Platform: macOS
Application: Chrome
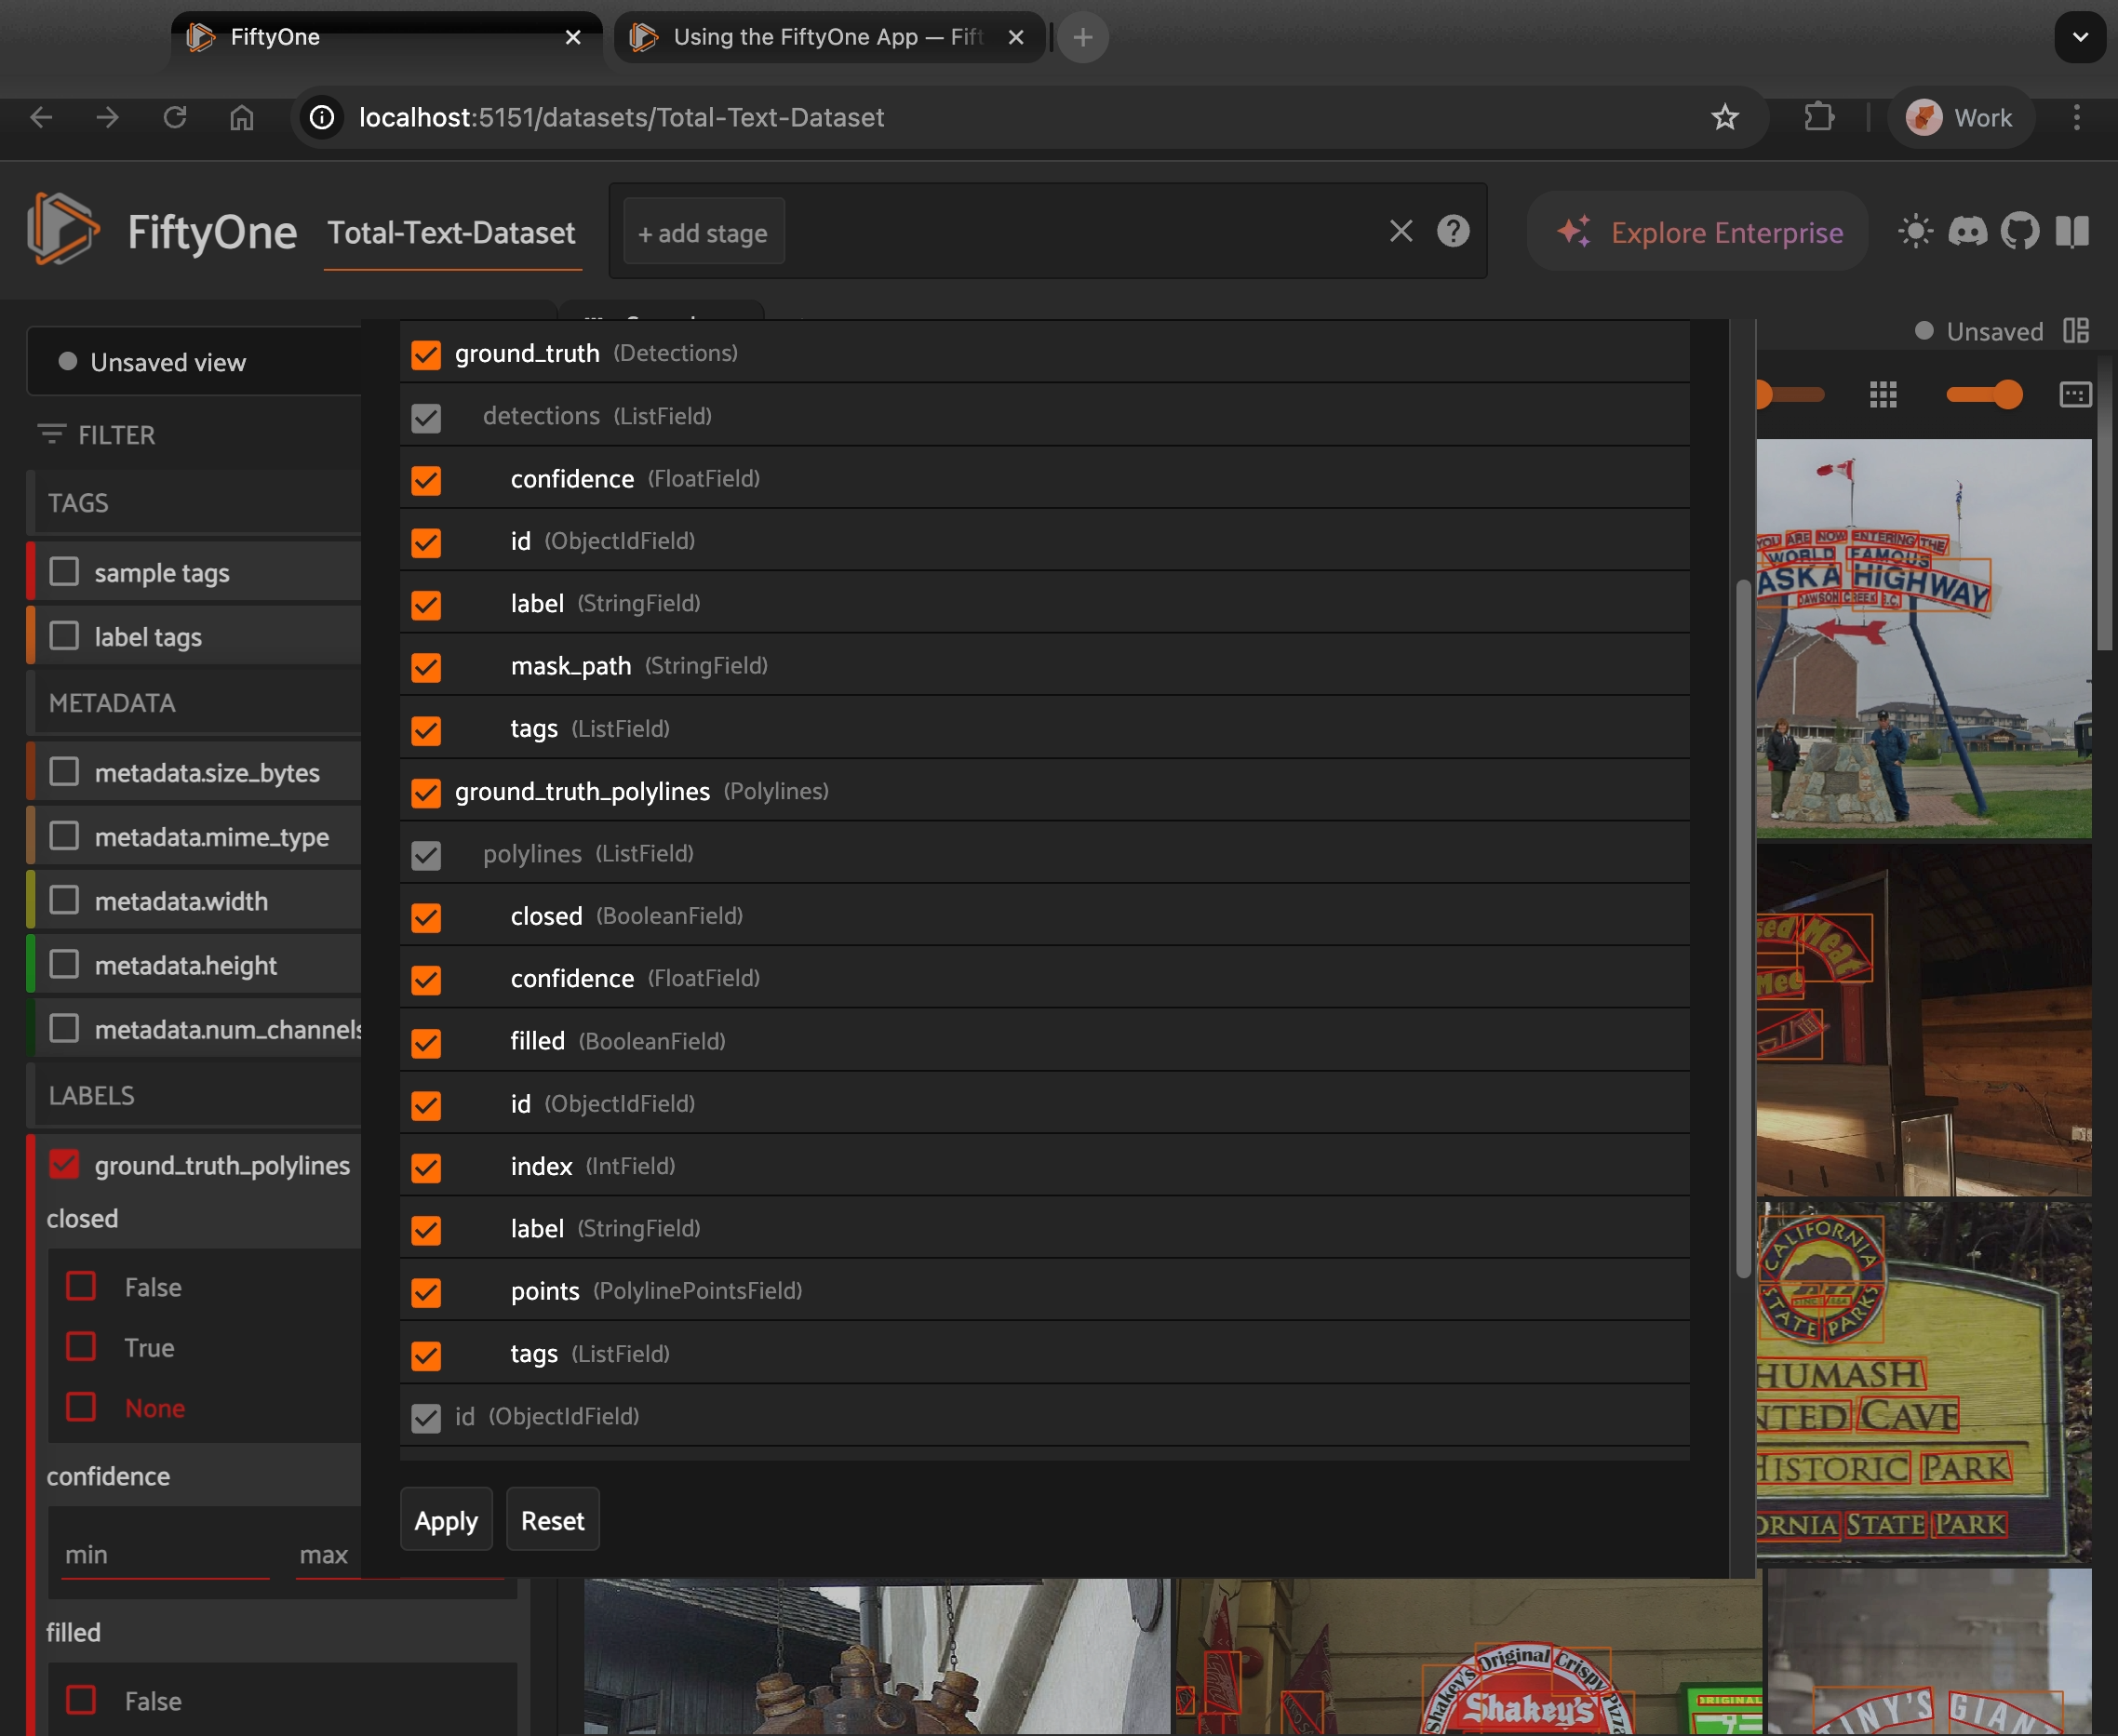
task_description: Hide the confidence of detections from field visibility
action_type: click
element_info: Checkbox

task_description: Hide the id of detections from field visibility in the sidebar
action_type: click
element_info: Checkbox

task_description: Hide the ground_truth_polylines from field visibility in the sidebar
action_type: click
element_info: Checkbox

task_description: Apply changes to field visibility
action_type: click
element_info: Button

task_description: Display the metadata.size_bytes on the samples in the samples panel
action_type: click
element_info: Checkbox

task_description: Display the metadata.height on samples in the samples panel
action_type: click
element_info: Checkbox

task_description: Reset changes made to field visibility in the sidebar
action_type: click
element_info: Button

task_description: Turn on light mode
action_type: click
element_info: Icon

task_description: Join the Discord community
action_type: click
element_info: Icon
task_description: Are there any view stages applied to this dataset?
action_type: hover
element_info: Menu Item